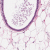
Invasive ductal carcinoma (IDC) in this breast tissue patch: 0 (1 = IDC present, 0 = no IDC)